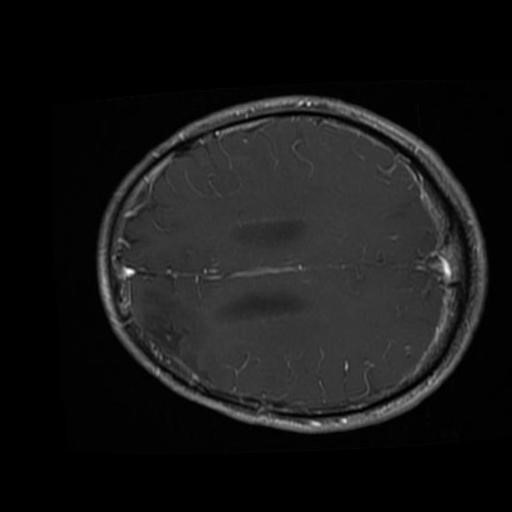
Label: brain_glioma